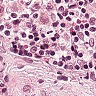
Metastatic tissue present: no